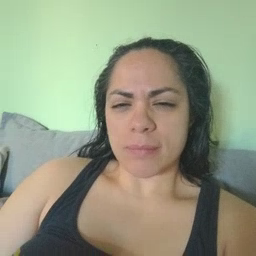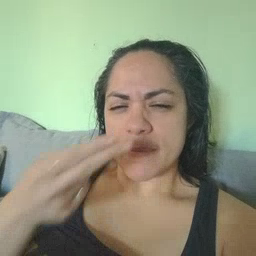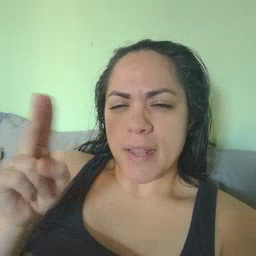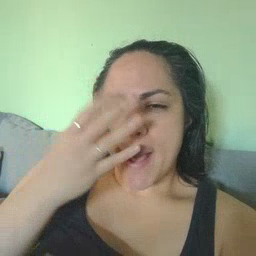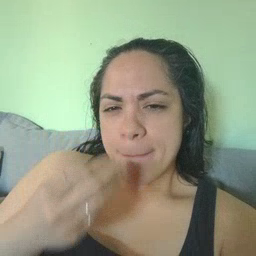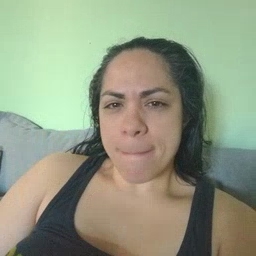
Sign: nap